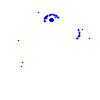
Particle: electron